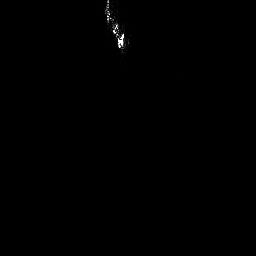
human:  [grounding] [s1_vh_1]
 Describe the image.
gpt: In the satellite image, there is  <ref>1 medium ship </ref> <box>[[39, 0, 50, 19, 0]]</box> located at top.